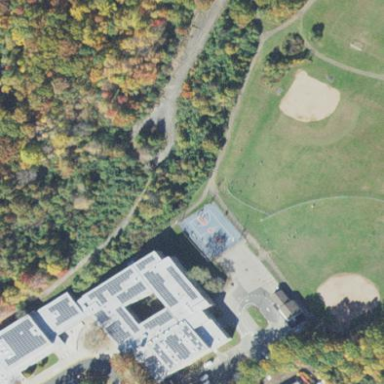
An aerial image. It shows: School.